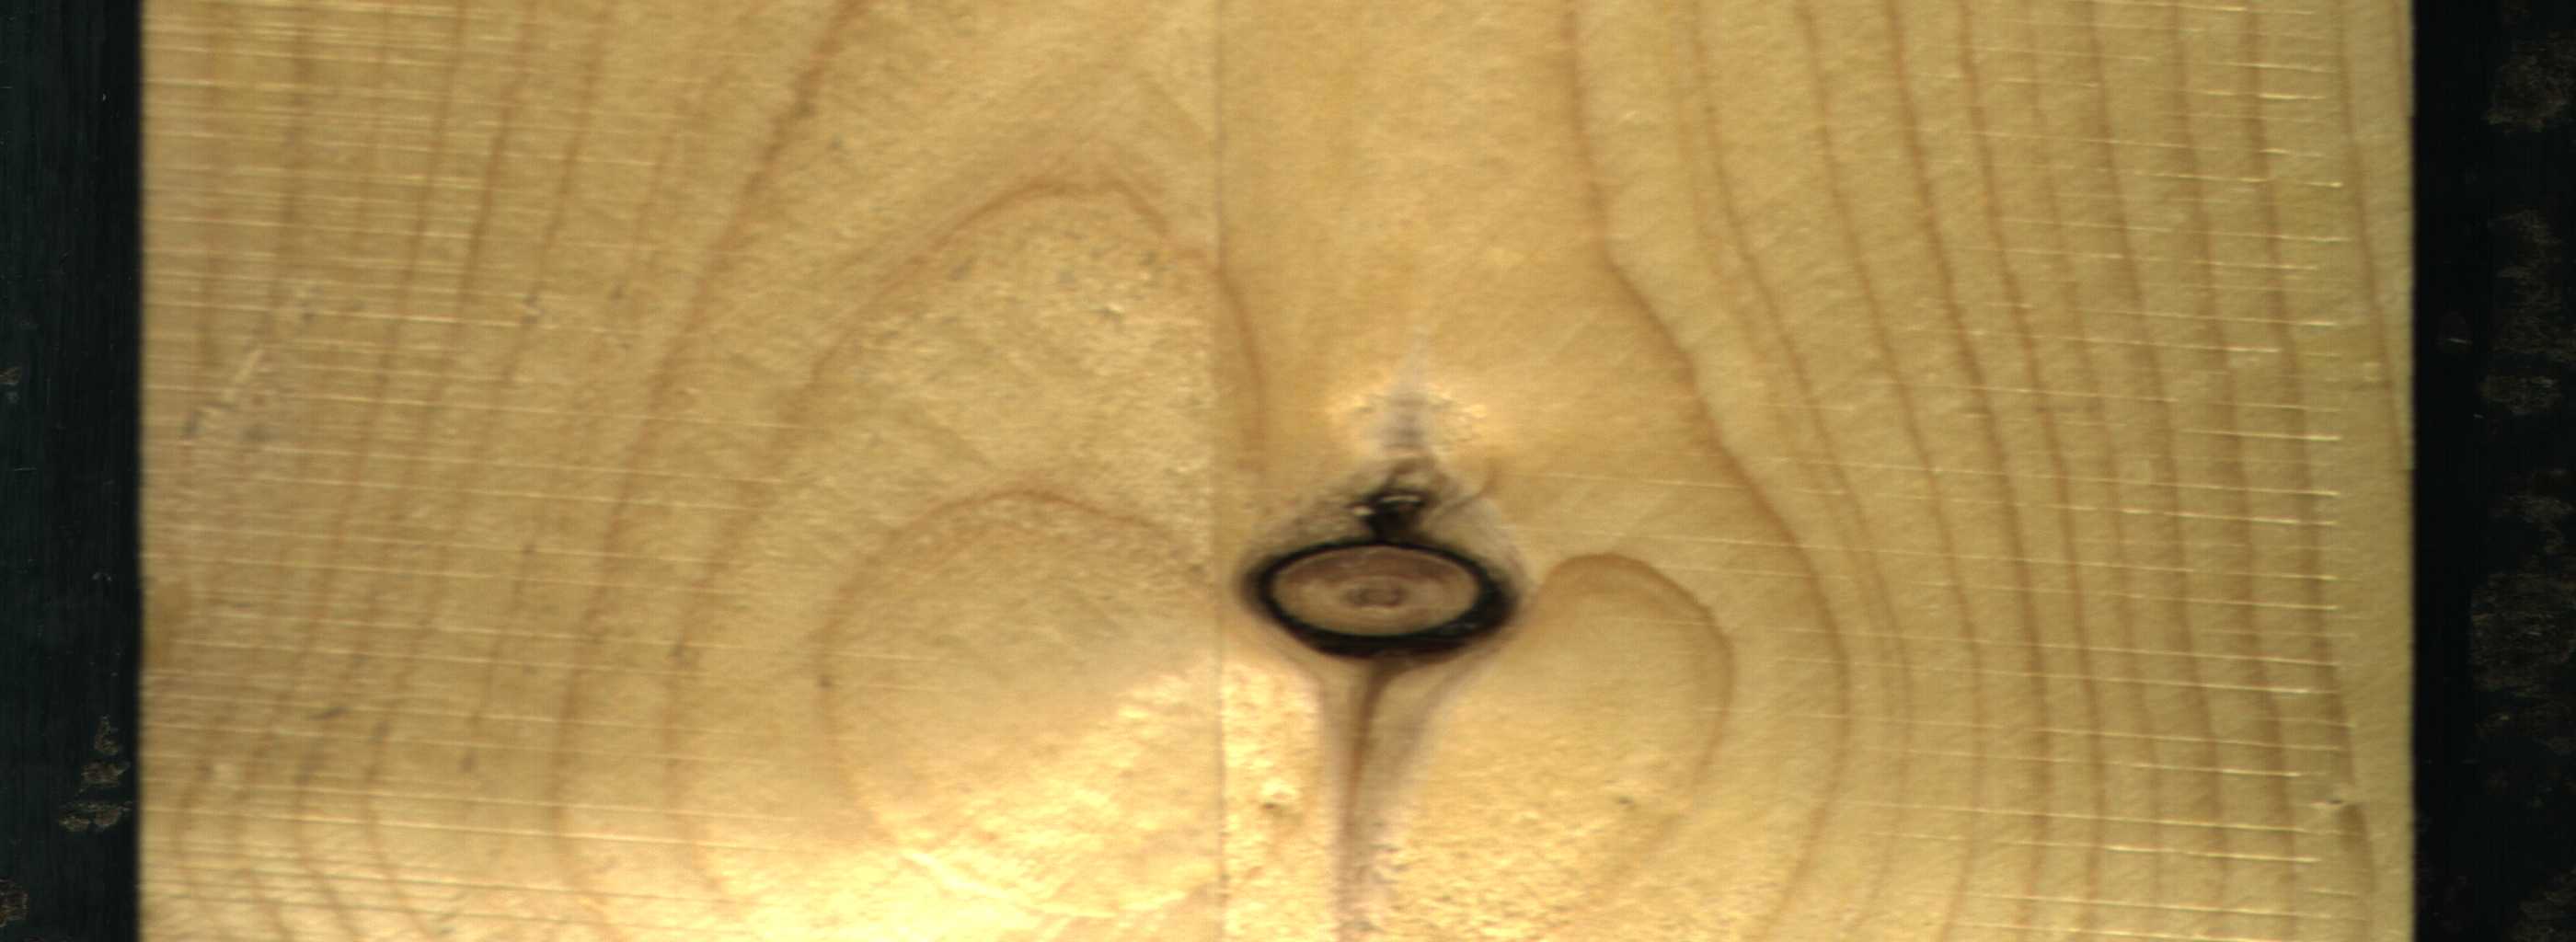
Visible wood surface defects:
Dead_Knot